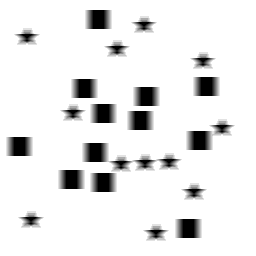
Squares: 12
Triangles: 0
Stars: 12
Total shapes: 24